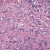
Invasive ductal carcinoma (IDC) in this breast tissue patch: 1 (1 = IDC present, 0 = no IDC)